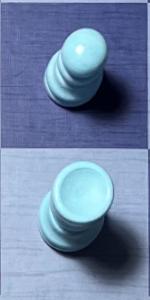
Label: Rook_White